Question: I want to shape my WPF tooltip like the image below:

How do I achieve this?
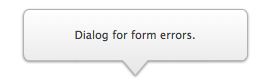
Answer: Use this Code:
'''
<Window x:Class="WpfApplication2.MainWindow"
xmlns="http://schemas.microsoft.com/winfx/2006/xaml/presentation"
xmlns:x="http://schemas.microsoft.com/winfx/2006/xaml"
xmlns:ed="http://schemas.microsoft.com/expression/2010/drawing"
x:Name="Window"
Title="MainWindow"
Width="640"
Height="480">
<Window.Resources>
<Style x:Key="{x:Type ToolTip}" TargetType="ToolTip">
<Setter Property="OverridesDefaultStyle" Value="true" />
<Setter Property="HasDropShadow" Value="True" />
<Setter Property="Template">
<Setter.Value>
<ControlTemplate TargetType="ToolTip">
<ed:Callout Name="Border"
Width="{TemplateBinding Width}"
Height="{TemplateBinding Height}"
MinWidth="100"
MinHeight="30"
Margin="0,0,0,50"
AnchorPoint="0,1.5"
Background="{StaticResource LightBrush}"
BorderBrush="{StaticResource SolidBorderBrush}"
BorderThickness="1"
CalloutStyle="RoundedRectangle"
Fill="#FFF4F4F5"
FontSize="14.667"
Stroke="Black">
<ContentPresenter Margin="4"
HorizontalAlignment="Left"
VerticalAlignment="Top" />
</ed:Callout>
</ControlTemplate>
</Setter.Value>
</Setter>
</Style>
</Window.Resources>
<Grid>
<Button ToolTip="Hello" />
</Grid>
'''
this is the begining, now you have to play with it... enjoy!